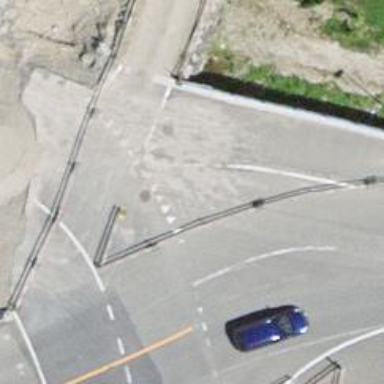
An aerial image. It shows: Uncontrolled crossing on footway.